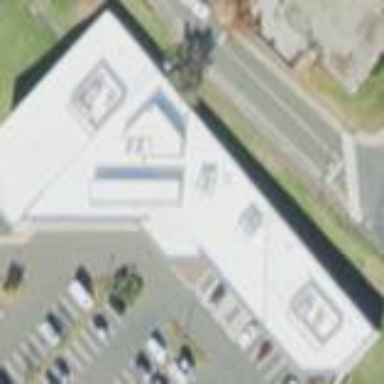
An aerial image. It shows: Building that serves as library.